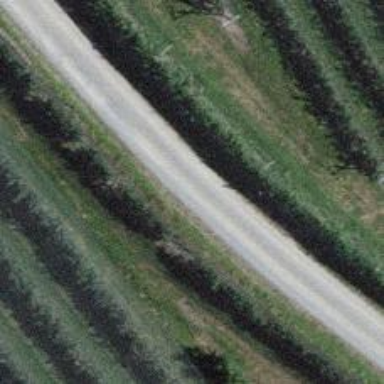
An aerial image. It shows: Compacted grade1 track road.